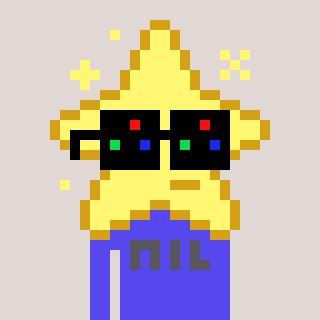
a pixel art character with square black sunglasses, a star-shaped head and a computerblue-colored body on a warm background